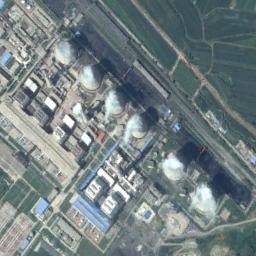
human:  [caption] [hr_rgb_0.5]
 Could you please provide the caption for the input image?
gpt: The thermal power station is on the grass next to some buildings with white mist above .

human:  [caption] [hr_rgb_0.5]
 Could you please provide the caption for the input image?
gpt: Many buildings are near the thermal power station .

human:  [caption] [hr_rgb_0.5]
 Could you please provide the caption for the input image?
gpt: In the thermal power station there are neatly planned plants, Equipment and good greenery  There are six cooling towers emitting steam and two chimneys .

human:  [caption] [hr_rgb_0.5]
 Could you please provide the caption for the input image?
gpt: There are three thermal power stations, and two of them are emitting heavy smoke .

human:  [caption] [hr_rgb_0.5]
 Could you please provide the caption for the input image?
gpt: There are many buildings and some chimneys on the thermal power station .